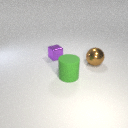
large green rubber cylinder to the right of small purple metal cube